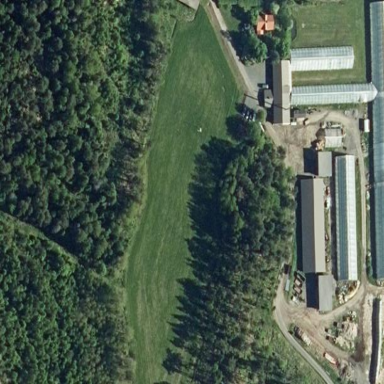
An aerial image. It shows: Farmyard area.